Question: I'm trying to create a borderless console window.
I was able to set the windowstyle to WS_POPUP, which removed the borders, but there were some glitches;

It seems that there are some parts on the console window that didn't get redrawn, or something like that, but I've tried using InvalidateRect() on the whole window, and other redrawing functions, but they don't seem to work.
Someone suggested using SetWindowPos() (with SWP_FRAMECHANGED), but that doesn't do anything either.
I have been fiddling with this probelm for a while now, and am pretty sure it has something to do with the clientarea not drawing properly (don't quote me on this)
Also the bottom glitchy part will turn black/transparent when I first scroll down and then up, but the text in my program sometimes isn't shown under it, which to my knowledge would suggest that it has no background, so it has sort of a 'chameleon' effect.
Any ideas?
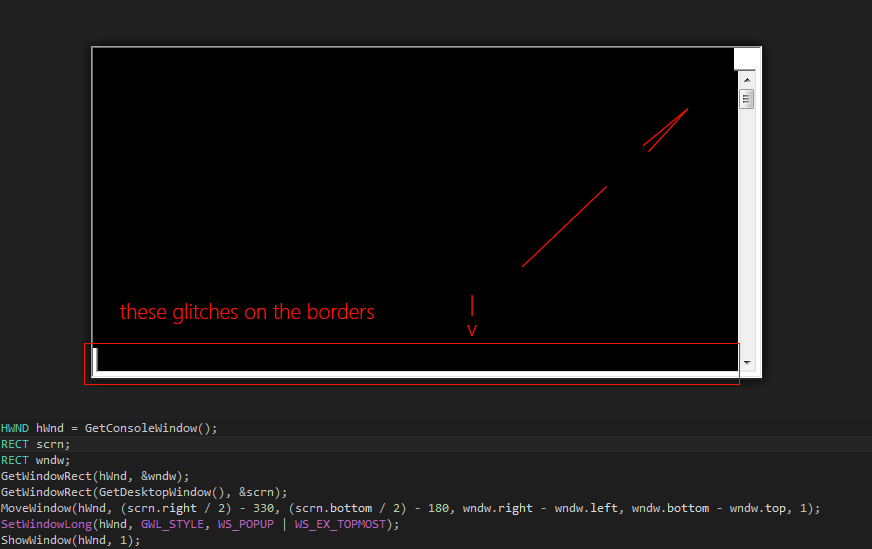
Answer: I finally figured it out. (Big thanks to Maximus)
I had to use 'SetWindowRgn()', just like he suggested.
The final code would look something like this:
'''
HWND hWnd = GetConsoleWindow();
RECT rcScr, rcWnd, rcClient;
GetWindowRect(hWnd, &rcWnd);
GetWindowRect(GetDesktopWindow(), &rcScr);
GetClientRect(hWnd, &rcClient);
MoveWindow(hWnd, (rcScr.right / 2) - 330, (rcScr.bottom / 2) - 180, rcWnd.right - rcWnd.left, rcWnd.bottom - rcWnd.top, 1);
SetWindowLong(hWnd, GWL_STYLE, WS_POPUP);
SetWindowRgn(hWnd, CreateRectRgn(rcClient.left + 2, rcClient.top + 2, rcClient.right + 2, rcClient.bottom + 2), TRUE);
ShowWindow(hWnd, 1);
'''